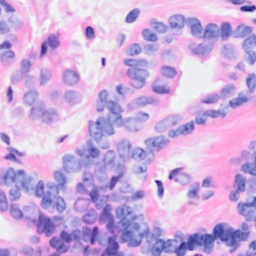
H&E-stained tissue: Breast